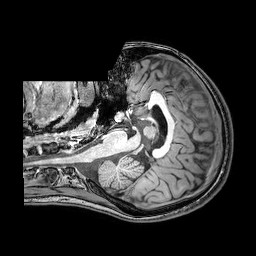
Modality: T1w
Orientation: axial
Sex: female
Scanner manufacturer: philips
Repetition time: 0.008315 s
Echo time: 0.00384 s